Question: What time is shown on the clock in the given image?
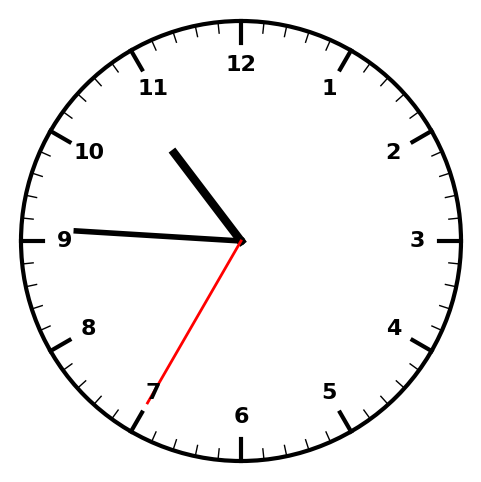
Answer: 10:45:35